Question: i have a constant block in a simulink model; i would like to change its value during the simulation when a particular event occurred in a stateflow chart. how can i do it?

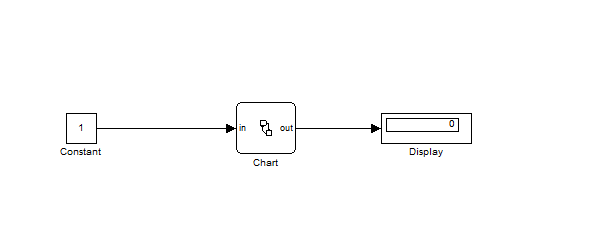
Answer: If the Stateflow chart output indicates when this event has occurred, or if you can add an additional output that toggles when the event occurs, loop this indicator back (possibly through a block) to the control input of block. The two inputs to the would be two blocks containing the two different values.
If you must do this <URL> command. I should warn you that this may not be trivial to accomplish.
Also, if want to be able to modify the contents of a block mid-simulation (i.e. make it ), you may have to turn off Simulink's optimization settings that inline invariant parameters.